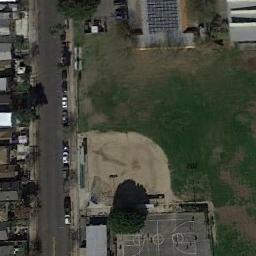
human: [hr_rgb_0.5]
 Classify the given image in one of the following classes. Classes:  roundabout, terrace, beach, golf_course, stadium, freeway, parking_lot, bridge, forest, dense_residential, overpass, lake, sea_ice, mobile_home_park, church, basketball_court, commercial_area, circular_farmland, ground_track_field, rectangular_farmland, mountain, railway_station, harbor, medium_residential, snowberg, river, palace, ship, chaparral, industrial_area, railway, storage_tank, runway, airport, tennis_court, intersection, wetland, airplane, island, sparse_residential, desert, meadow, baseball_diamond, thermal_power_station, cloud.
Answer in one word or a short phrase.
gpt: baseball_diamond